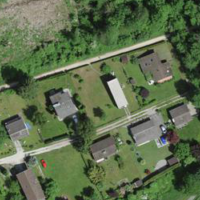
EUNIS habitat code: 55
Species observed at this site:
Humulus lupulus